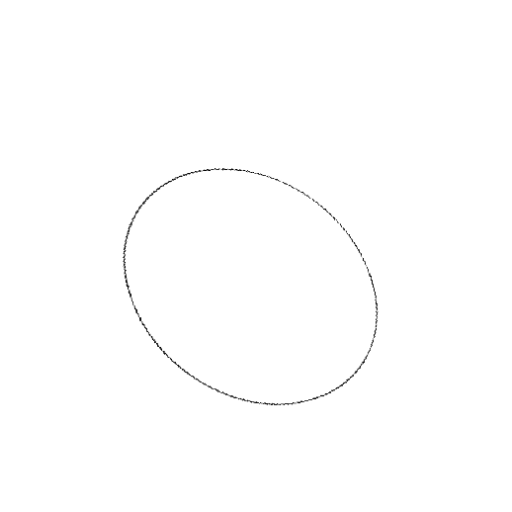
Crossing number: 0